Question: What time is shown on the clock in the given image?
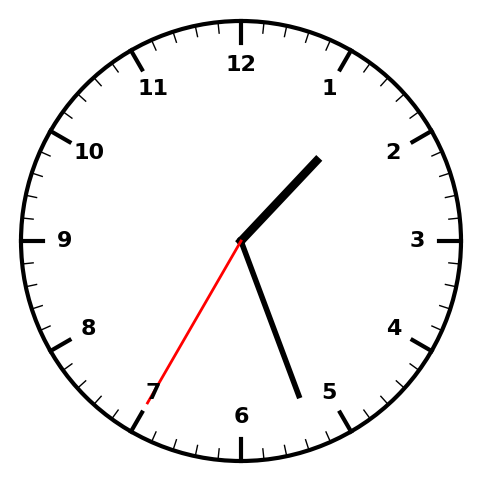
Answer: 01:26:35